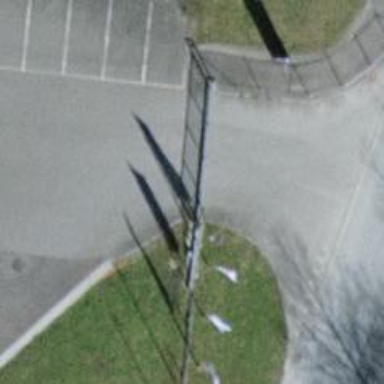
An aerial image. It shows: Gate.